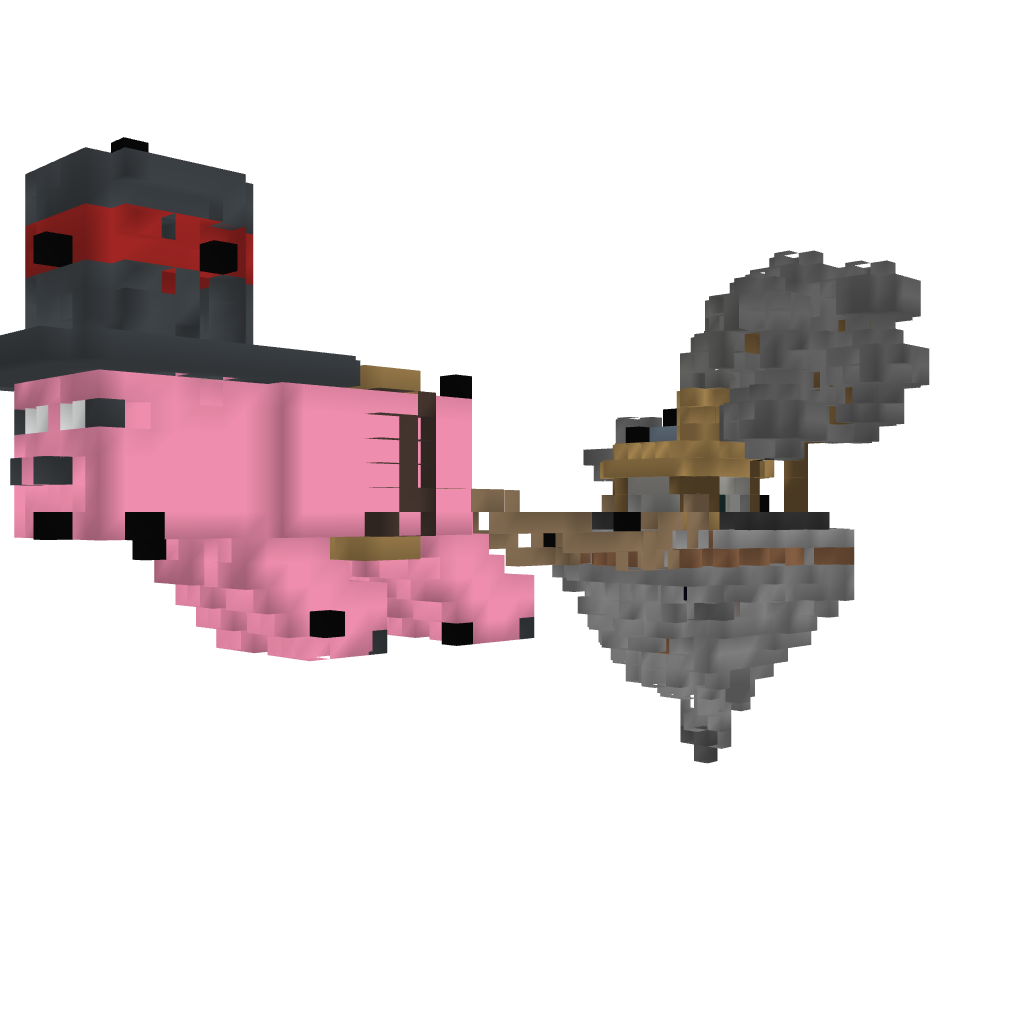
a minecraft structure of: Flying Pig